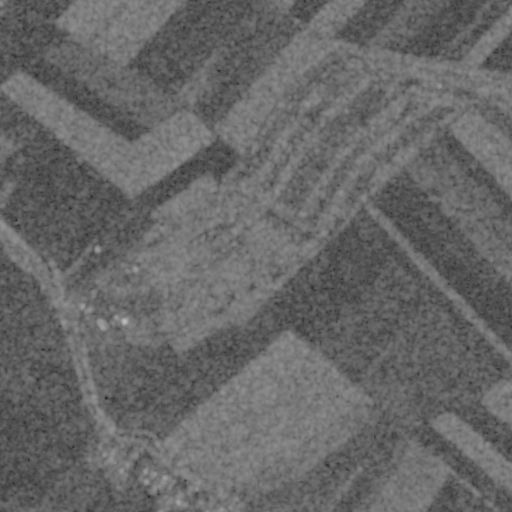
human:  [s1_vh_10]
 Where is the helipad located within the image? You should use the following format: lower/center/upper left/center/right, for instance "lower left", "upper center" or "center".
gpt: The helipad is located in the center left of the image.
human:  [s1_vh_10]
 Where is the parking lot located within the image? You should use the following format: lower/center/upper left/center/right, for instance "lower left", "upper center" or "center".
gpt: The parking lot is located in the center left of the image.
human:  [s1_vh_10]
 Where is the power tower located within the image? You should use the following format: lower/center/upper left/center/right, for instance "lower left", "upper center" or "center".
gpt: The power tower is located in the upper left of the image.
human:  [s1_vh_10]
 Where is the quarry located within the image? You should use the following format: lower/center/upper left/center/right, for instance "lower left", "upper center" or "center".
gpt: There is no quarry in the image.

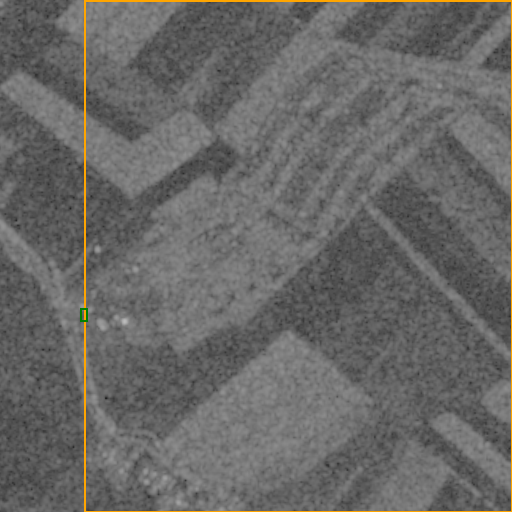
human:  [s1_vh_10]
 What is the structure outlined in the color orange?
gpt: The structure outlined in orange is a crop field.
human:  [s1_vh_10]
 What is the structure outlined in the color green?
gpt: The structure outlined in green is a parking lot.
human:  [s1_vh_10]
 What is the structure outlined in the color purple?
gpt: There is no purple outline.